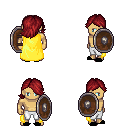
a pixel art fantasy rpg character, male body template, human, tanned skin, yellow cape, white pants, brunette swoop hairstyle, black slippers, shield, four views (front, back, left, right), 2x2 character sprite sheet, small pixel art, hard edges, no anti-aliasing